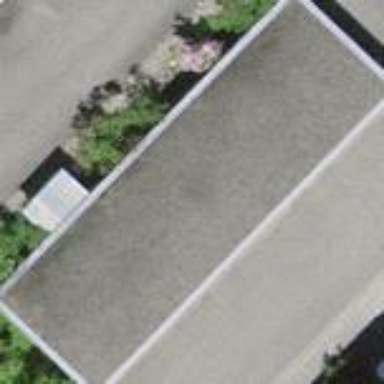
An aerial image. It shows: View of roof of building.